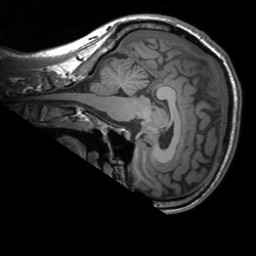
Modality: T1w
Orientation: sagittal
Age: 36
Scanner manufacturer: siemens
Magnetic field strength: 3 T
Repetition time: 1.9 s
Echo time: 0.00252 s